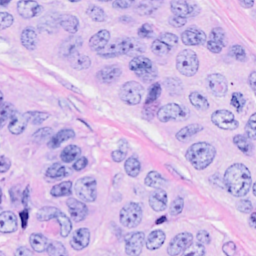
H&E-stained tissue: Breast